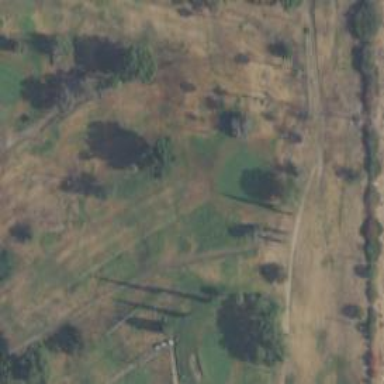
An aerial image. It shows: Golf hole.